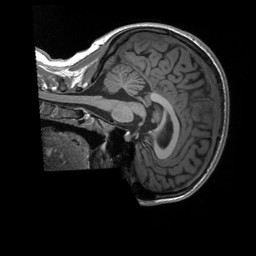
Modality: T1w
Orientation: sagittal
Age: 18
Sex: female
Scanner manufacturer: siemens
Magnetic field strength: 3 T
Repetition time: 2.3 s
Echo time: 0.00232 s